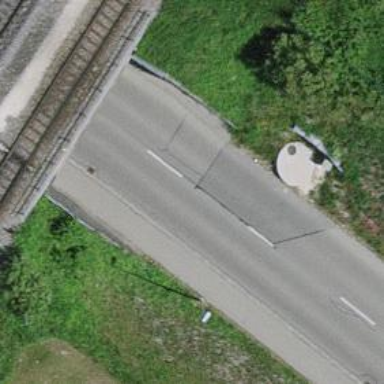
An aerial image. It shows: Residential road with tunnel.